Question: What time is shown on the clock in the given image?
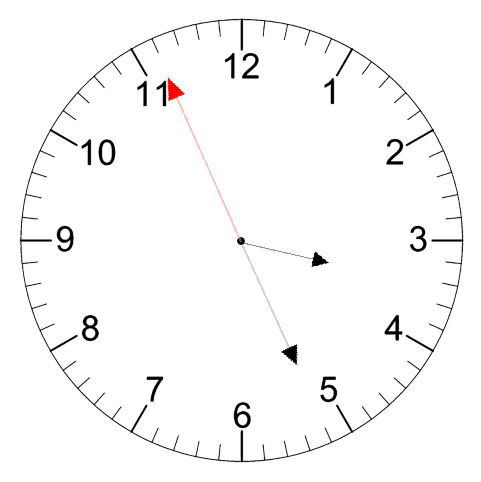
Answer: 03:25:56